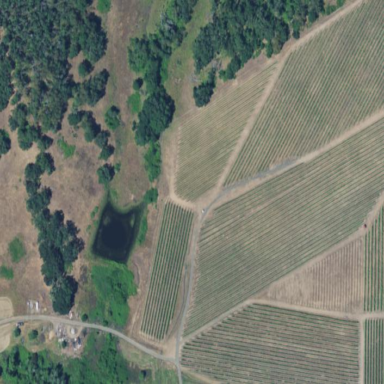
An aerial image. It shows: Vineyard where grapes are grown.